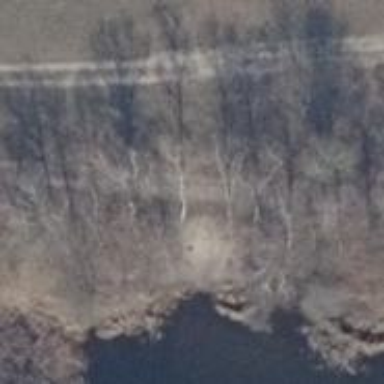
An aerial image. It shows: Dirt path.